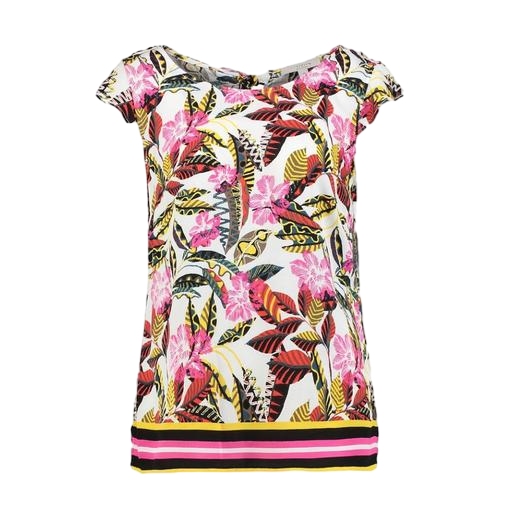
multicolor floral-print t-shirt only macy, multicolor tropical print t-shirt, multicolor petite floral-print short-sleeve top only macy, white background